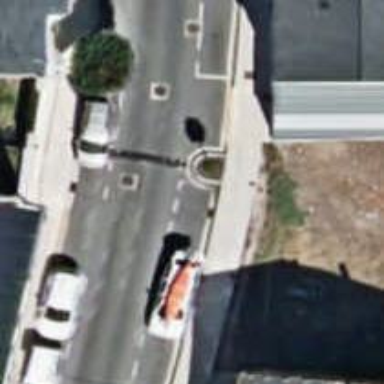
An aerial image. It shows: Bump for traffic calming.